Field crop: maize
Growth stage: 2
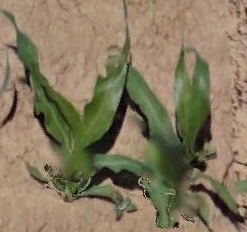
Species: maize